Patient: sex M, age 48
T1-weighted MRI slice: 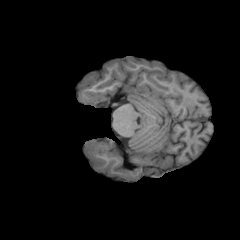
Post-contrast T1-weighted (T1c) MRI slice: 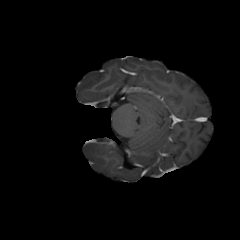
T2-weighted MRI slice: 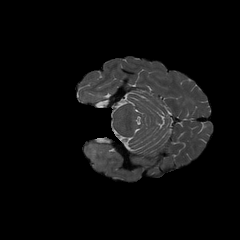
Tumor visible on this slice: yes
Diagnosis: Glioblastoma, IDH-wildtype
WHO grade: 4